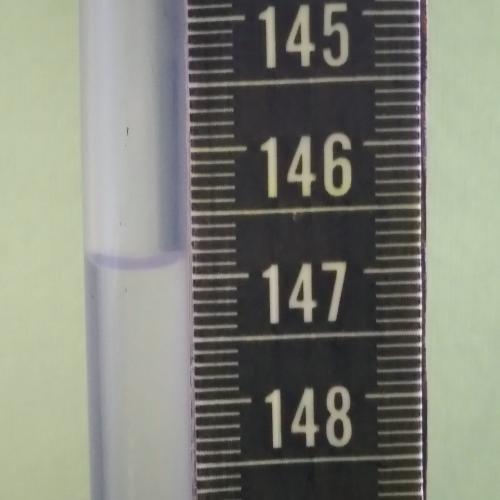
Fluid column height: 146.9 cm